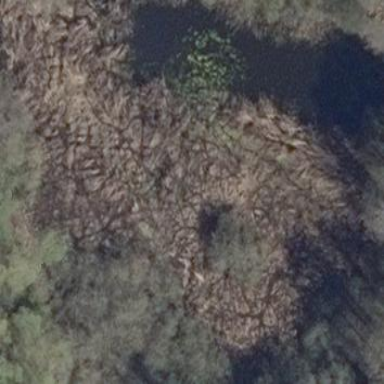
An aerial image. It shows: Bog wetland area.